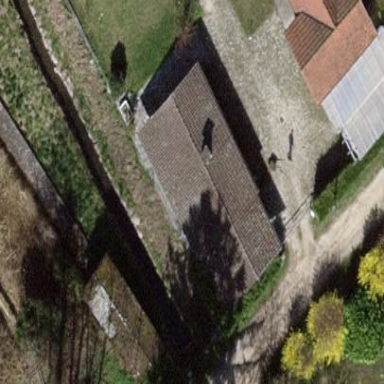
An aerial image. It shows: Detached building.